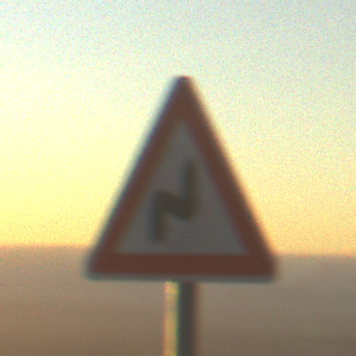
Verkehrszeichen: DoppelkurveRechts
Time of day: SunriseSunset
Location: Outdoor (RoadRail)
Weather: PartlyCloudy
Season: NotSpecified
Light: Natural